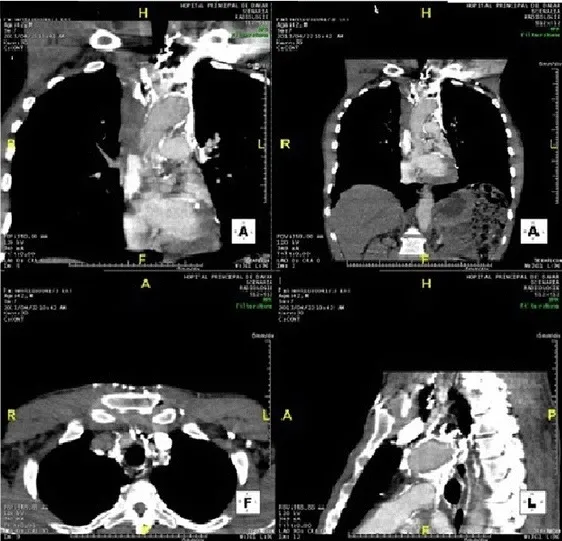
Thoracic CT angiography showing an internal jugular and superior vena thrombosis.
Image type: radiology (ct)